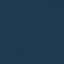
Label: SeaLake